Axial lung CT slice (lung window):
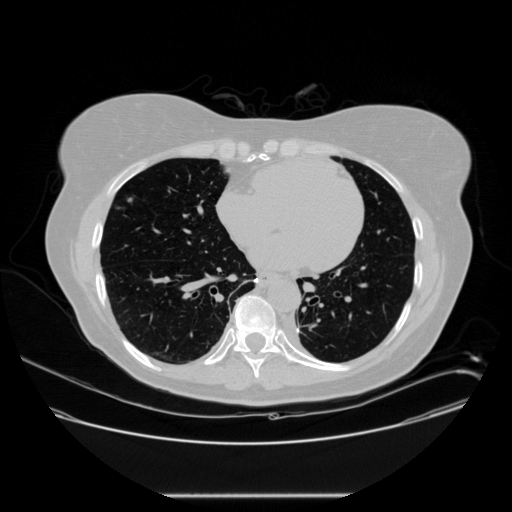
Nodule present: no